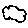
Label: cloud